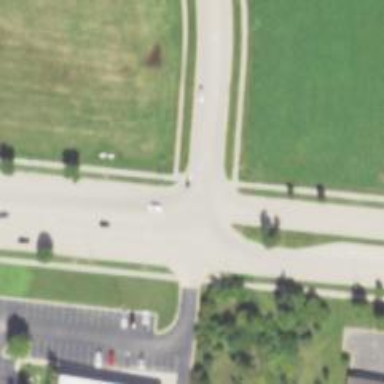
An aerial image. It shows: Tertiary road with asphalt surface.